Question: I am really new to Android development and I am trying to create a table with sortable columns for an Android App. Is there one that is similar to .NET's 'DataGridView' or 'Details' 'View' of .NET's 'ListView' control?
Example:
Thanks!
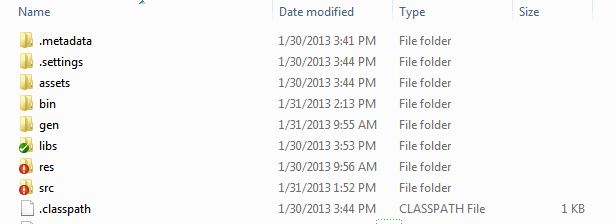
Answer: Android has "listview", which is used for creating scrolling lists. You will need to implement the headers and then sorting by columns yourself separately. (Each header should listen for clicks.) To make this work as expected you want to design it for complex sorts, i.e. sort by this column, then that column, then a third column, etc.
To create the columns for holding the data, you need to supply the list view with an xml file that is your layout for an individual row. You then can bind your data to the row of the list view through the use of an AdapterView (such as SimpleCursorAdapter, ArrayAdapter, or others.) The normal adapters like SimpleCursorAdapter assume that they'll be supplied with Strings, you can override this by using a custom ViewBinder.
So long story short - no there is not a sortable table in android, but you should be able to create your own using the basic android components.